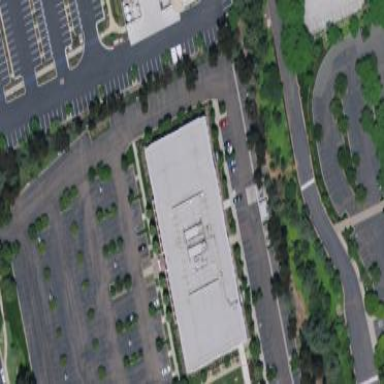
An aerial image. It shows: Office building.